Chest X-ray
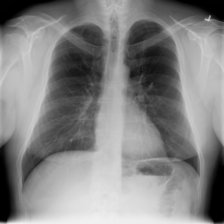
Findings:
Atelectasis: negative
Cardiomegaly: negative
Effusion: negative
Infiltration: negative
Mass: negative
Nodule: negative
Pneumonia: negative
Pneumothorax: negative
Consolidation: negative
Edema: negative
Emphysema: negative
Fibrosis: negative
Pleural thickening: negative
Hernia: negative